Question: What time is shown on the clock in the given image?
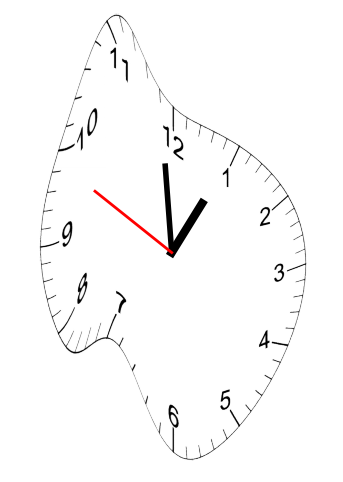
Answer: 12:58:49